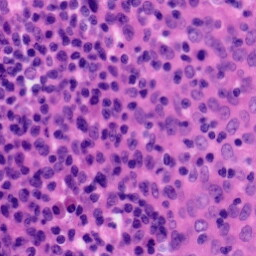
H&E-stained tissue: Tonsil